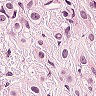
Metastatic tissue present: yes